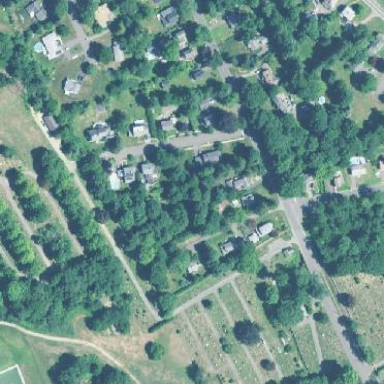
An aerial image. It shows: Private cemetery with the landuse designated as cemetery.